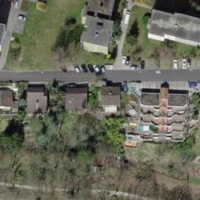
EUNIS habitat code: 54
Species observed at this site:
Corylus avellana